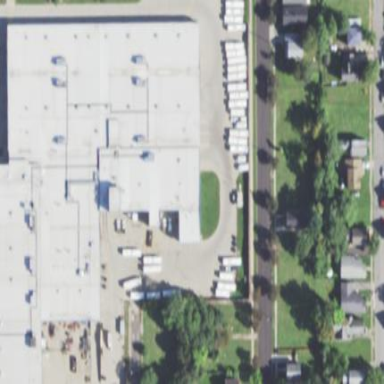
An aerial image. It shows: Transportation building.